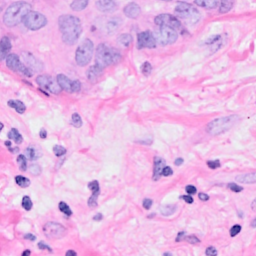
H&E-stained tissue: Breast